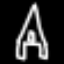
Label: The Eiffel Tower